Question: How do I read a configuration variable setup for a Heroku app. For example:

From Azure I can use something like process.env.ALERT_ALLOW_TEST to read the environment variable setting. However, how can I read this value from a Heroku environment?
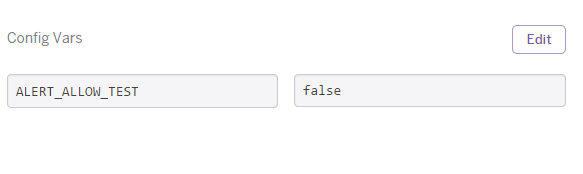
Answer: Indeed heroku does use process.env to retrieve values. However, the type of the value (boolean) in this case was different between Azure and Heroku. My boolean conversation routine wasn't taking that into account so it looked like it wasn't set but in fact it was being set. I just wasn't converting it correctly.
Here is my toBoolean conversation routine that I modified from another Stackoverflow post.
'''
function toBoolean(value)
{
if (typeof value == 'string') {
switch (value.toLowerCase()) {
case "true": case "yes": case "1": return true;
case "false": case "no": case "0": case null: return false;
default: break;
}
}
return Boolean(value);
}
'''